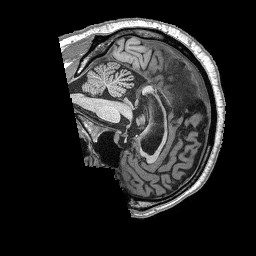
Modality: T1w
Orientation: sagittal
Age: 49
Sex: male
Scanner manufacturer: siemens
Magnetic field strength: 3 T
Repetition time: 2.53 s
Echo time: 0.00144 s